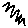
Label: zigzag